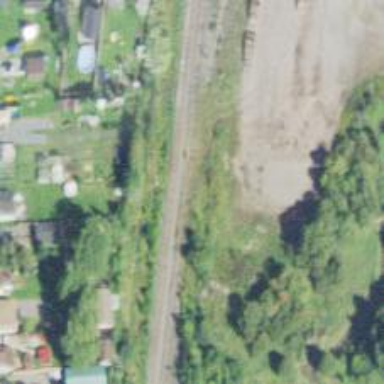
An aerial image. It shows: Disused railway.